Question: I want to create a marker, to make the value projection, but only to the bar of the current month.
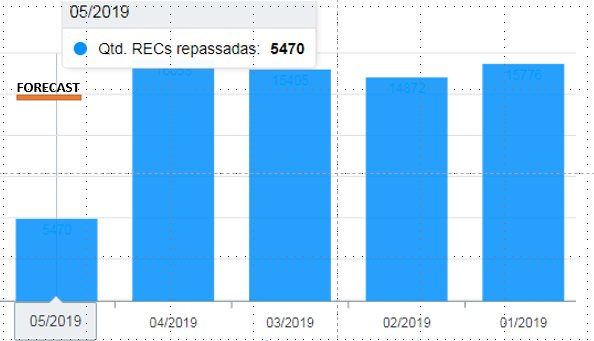
Answer: To draw shapes on certain values, you can try annotations. Using <URL>, you will be able to draw text as well as a shape on y-values.
A complete example of how to use annotations can be found <URL>